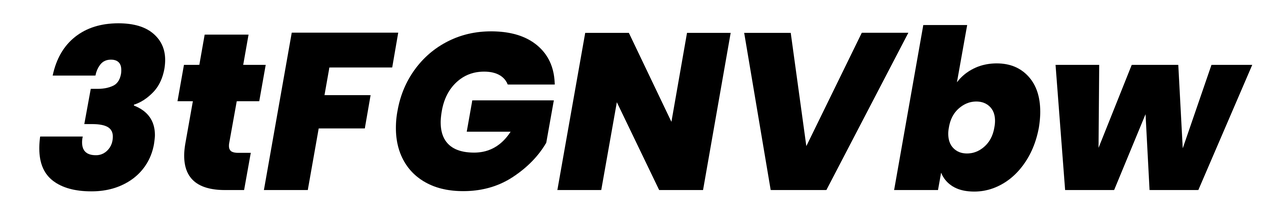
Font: Poppins-ExtraBoldItalic